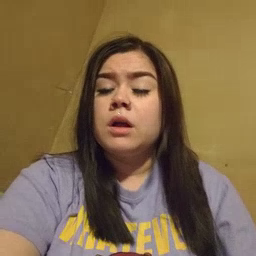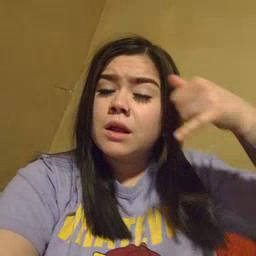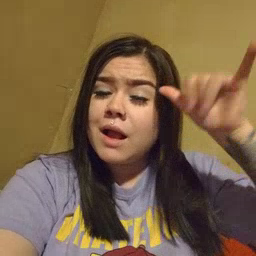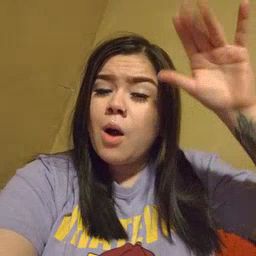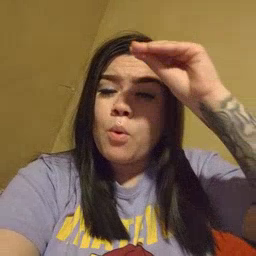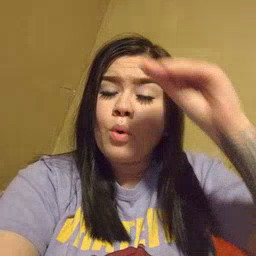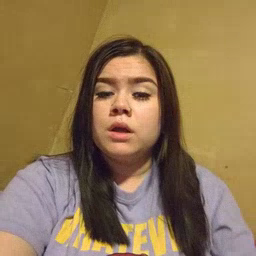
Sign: cowboy